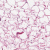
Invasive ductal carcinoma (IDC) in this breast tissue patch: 0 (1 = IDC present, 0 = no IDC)